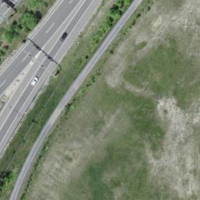
EUNIS habitat code: 57
Species observed at this site:
Euphorbia cyparissias